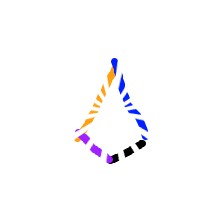
Shape: kite